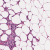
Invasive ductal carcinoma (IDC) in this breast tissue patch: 1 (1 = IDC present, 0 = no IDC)